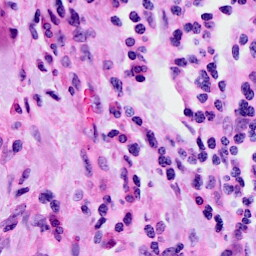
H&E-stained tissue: Cervix